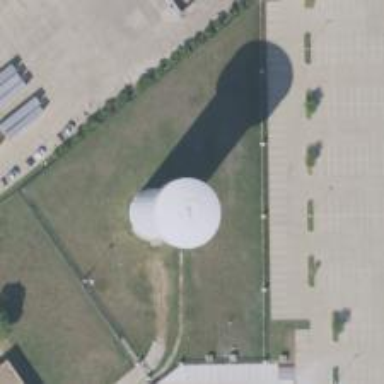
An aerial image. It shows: Water tower that is man-made.